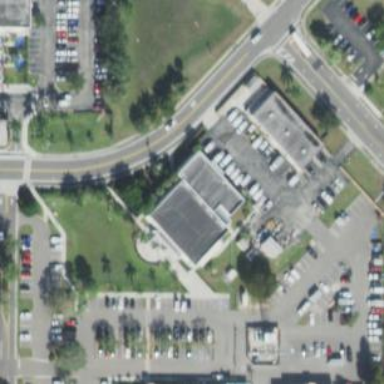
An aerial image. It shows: Government building.